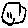
Label: smiley face